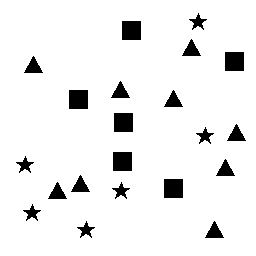
Squares: 6
Triangles: 9
Stars: 6
Total shapes: 21